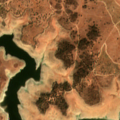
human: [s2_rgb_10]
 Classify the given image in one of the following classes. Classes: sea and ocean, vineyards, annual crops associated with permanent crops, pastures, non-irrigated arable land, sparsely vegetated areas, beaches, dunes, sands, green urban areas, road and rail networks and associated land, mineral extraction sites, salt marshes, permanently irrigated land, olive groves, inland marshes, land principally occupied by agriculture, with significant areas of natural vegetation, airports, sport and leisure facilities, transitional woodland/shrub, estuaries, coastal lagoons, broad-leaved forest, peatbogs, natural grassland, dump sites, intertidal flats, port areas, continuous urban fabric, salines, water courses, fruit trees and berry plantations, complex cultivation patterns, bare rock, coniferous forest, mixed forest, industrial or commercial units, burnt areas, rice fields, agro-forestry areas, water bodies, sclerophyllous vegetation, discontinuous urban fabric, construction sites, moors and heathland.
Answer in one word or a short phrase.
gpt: non-irrigated arable land, agro-forestry areas, mixed forest, water bodies